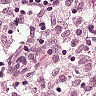
Metastatic tissue present: no